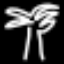
Label: palm tree